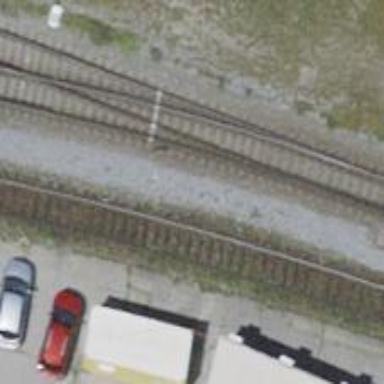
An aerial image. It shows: Railway yard with one track in service.